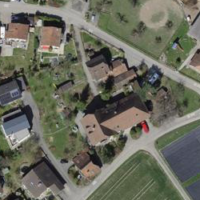
EUNIS habitat code: 55
Species observed at this site:
Portulaca oleracea